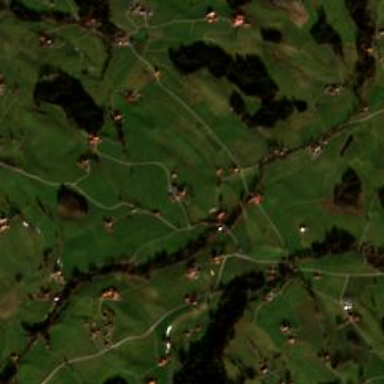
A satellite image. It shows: Small hamlet.